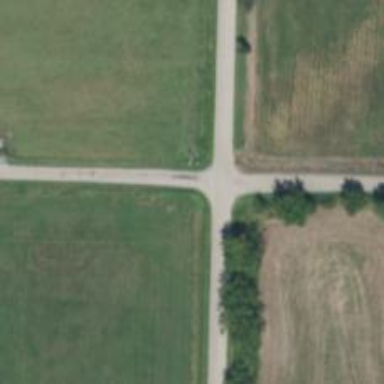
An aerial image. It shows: Tertiary road.